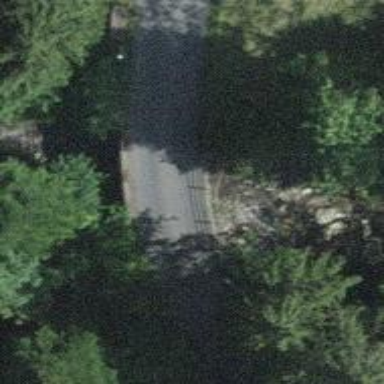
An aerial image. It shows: Residential road with bridge.